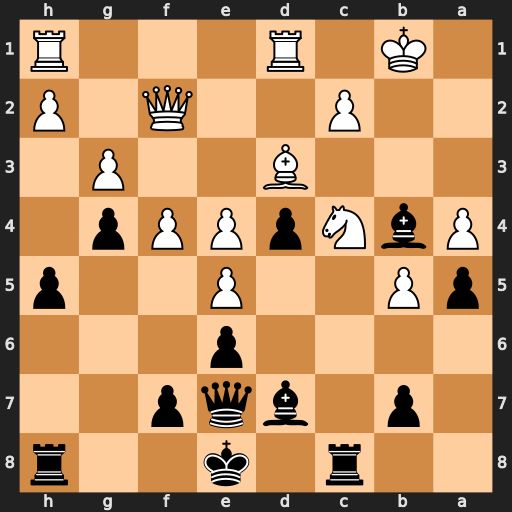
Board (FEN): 2r1k2r/1p1bqp2/4p3/pP2P2p/PbNpPPp1/3B2P1/2P2Q1P/1K1R3R
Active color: b
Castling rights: k
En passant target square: -
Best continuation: Rxc4 Bxc4 Bc3 Ka2 Qb4 Bb3 Bxb5